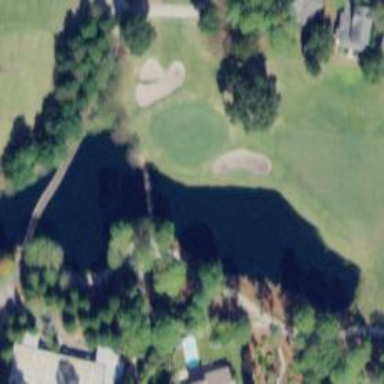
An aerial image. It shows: Pathway for golfing.